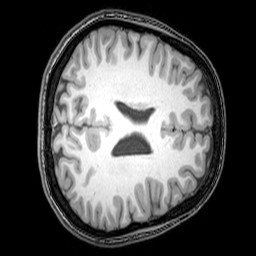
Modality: T1w
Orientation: axial
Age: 22
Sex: female
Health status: healthy
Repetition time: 0.081 s
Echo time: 0.037 s